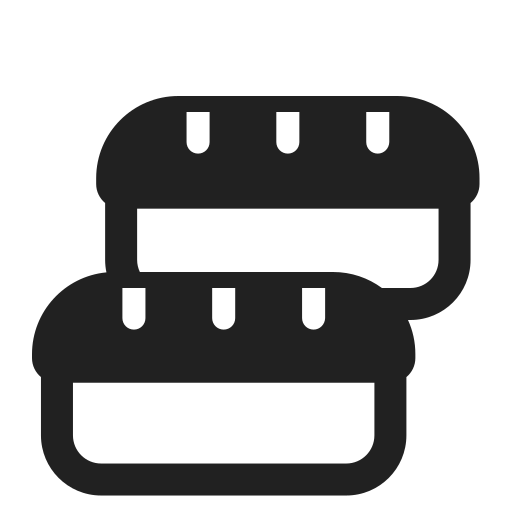
sushi high contrast